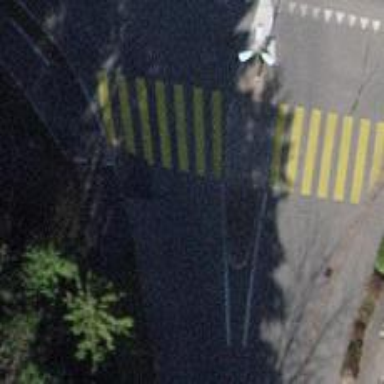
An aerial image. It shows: Marked footway crossing with asphalt surface and crossing island.